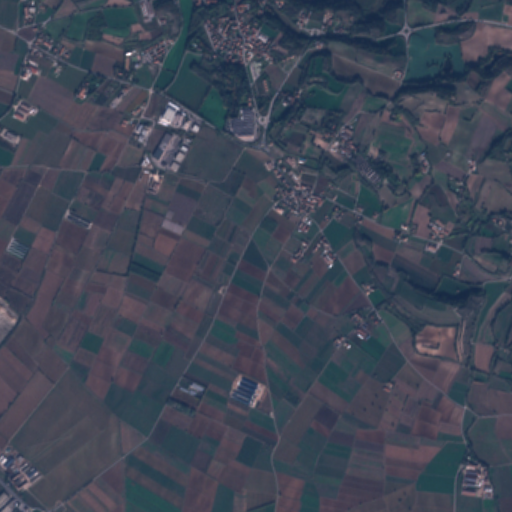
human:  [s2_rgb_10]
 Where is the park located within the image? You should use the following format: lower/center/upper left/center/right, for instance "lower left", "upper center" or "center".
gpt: The park is located in the upper left of the image.
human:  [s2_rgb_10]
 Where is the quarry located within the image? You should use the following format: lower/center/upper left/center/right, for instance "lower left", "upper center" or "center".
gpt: The quarry is located in the lower left of the image.
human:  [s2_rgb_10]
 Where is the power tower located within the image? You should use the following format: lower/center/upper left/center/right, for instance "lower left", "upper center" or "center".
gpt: There is no power tower in the image.